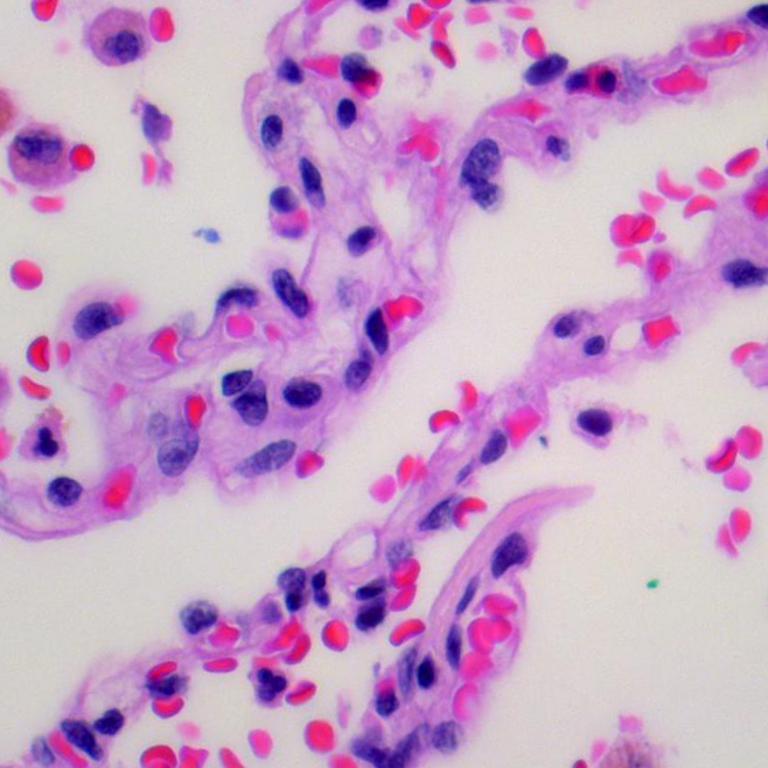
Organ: lung
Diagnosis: benign